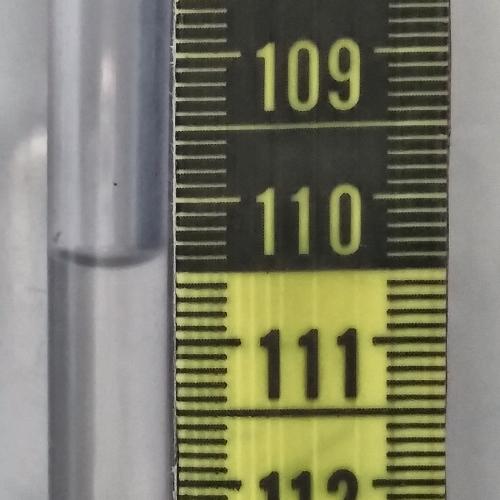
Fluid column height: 110.4 cm